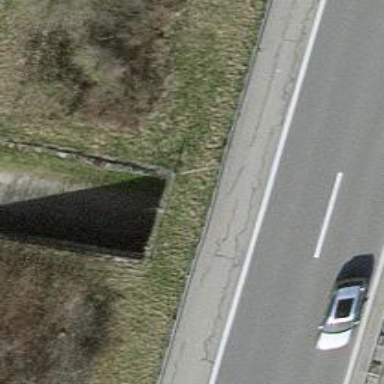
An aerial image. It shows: Compacted agricultural track passing through tunnel with grade3 tracktype.